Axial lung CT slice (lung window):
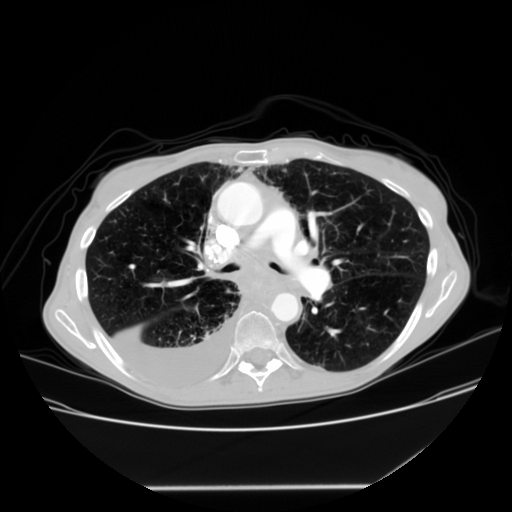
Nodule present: no